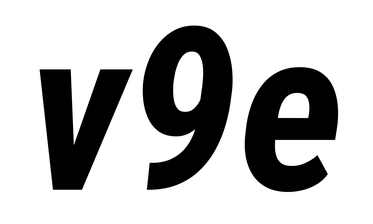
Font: Roboto-Italic_Condensed_Bold_Italic